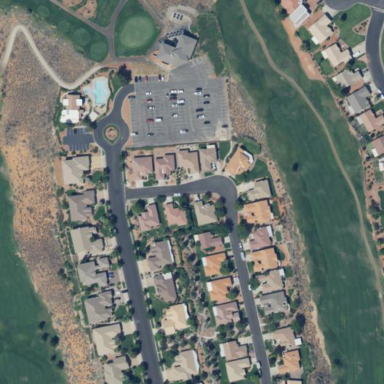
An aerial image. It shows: Area of rough grass used for golf.